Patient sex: F
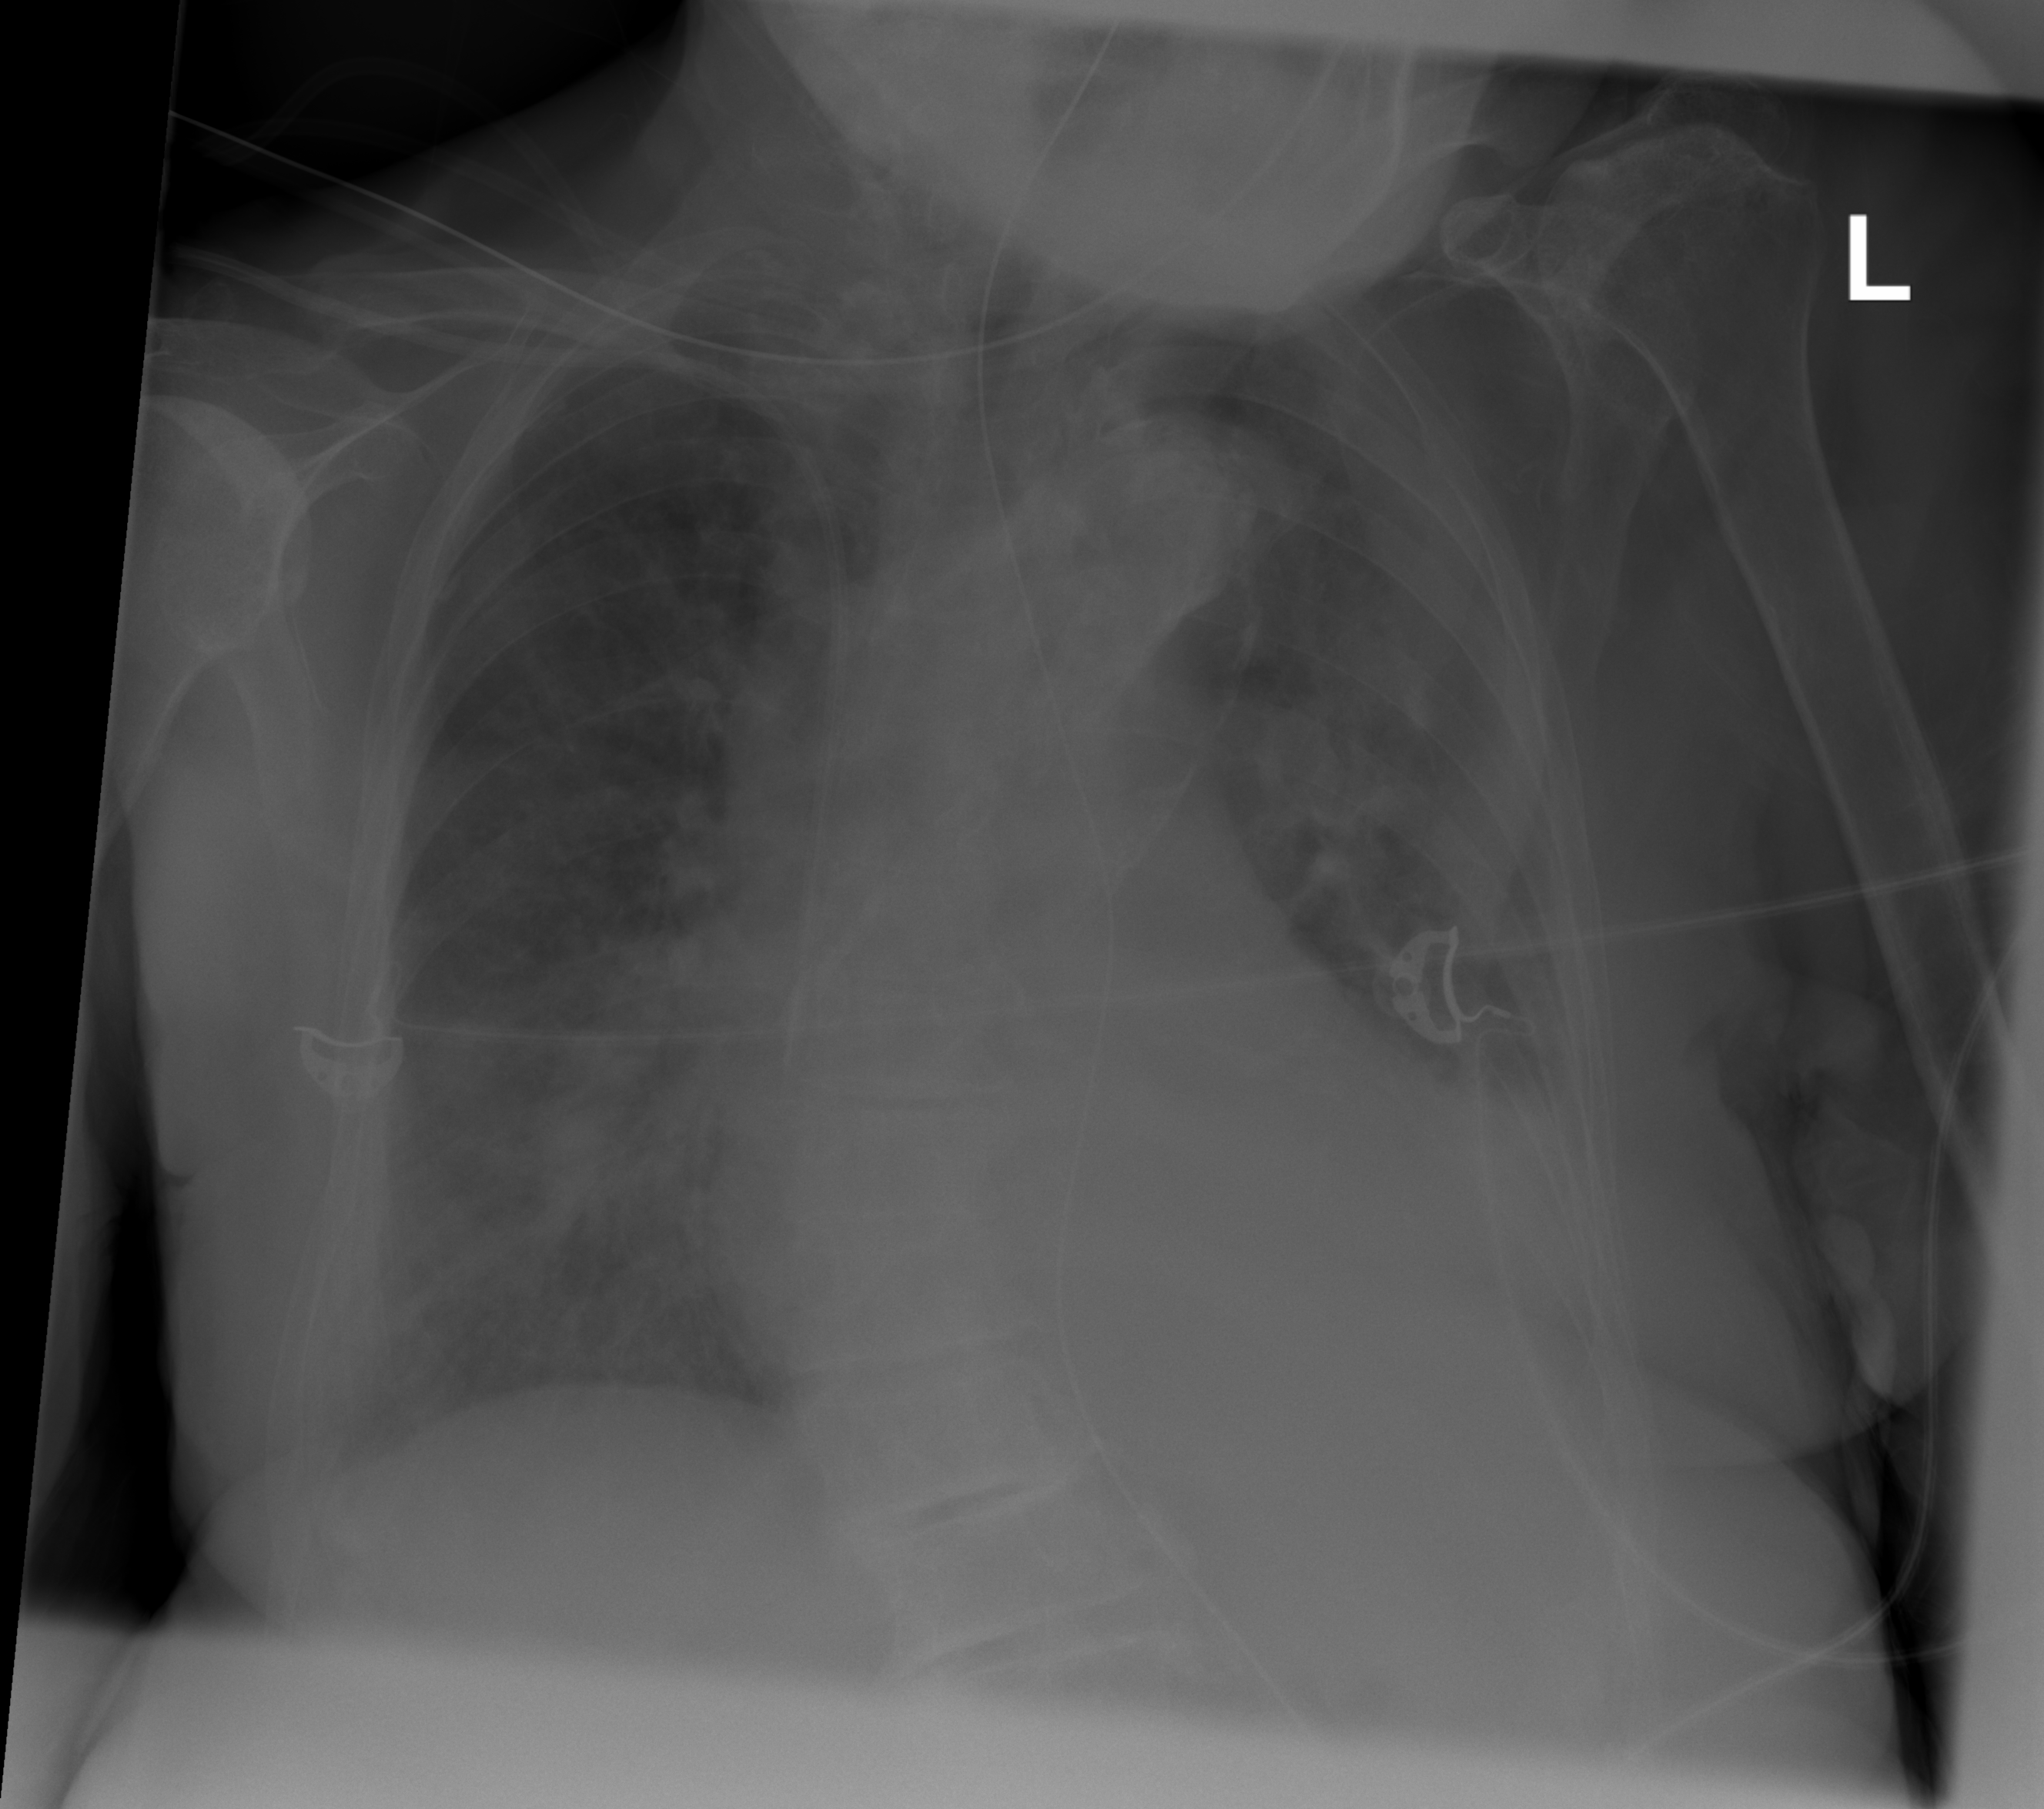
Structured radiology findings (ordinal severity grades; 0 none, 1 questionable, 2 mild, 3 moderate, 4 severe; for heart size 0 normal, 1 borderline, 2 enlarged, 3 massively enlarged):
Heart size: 2
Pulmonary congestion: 2
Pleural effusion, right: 0
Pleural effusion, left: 2
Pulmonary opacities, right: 2
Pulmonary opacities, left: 0
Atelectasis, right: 0
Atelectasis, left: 0